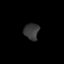
Tissue: skin
Cell type: T cells
Senescence score: 0.7013
Nuclear area (px): 241
Mean DAPI intensity: 56.328